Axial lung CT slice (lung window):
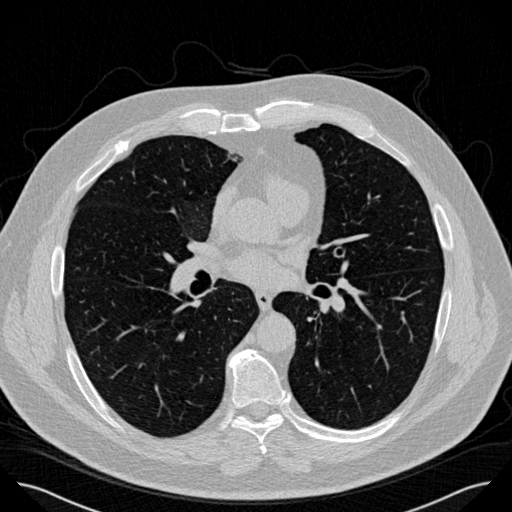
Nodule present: no